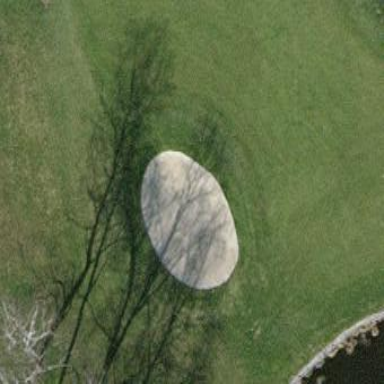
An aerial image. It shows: Golf bunker filled with sandy terrain.